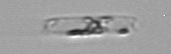
Label: Cerataulina_pelagica